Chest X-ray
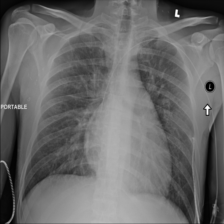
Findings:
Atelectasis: negative
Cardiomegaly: positive
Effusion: negative
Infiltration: negative
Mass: negative
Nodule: negative
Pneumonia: negative
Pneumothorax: negative
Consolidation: negative
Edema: negative
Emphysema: negative
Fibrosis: negative
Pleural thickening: negative
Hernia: negative